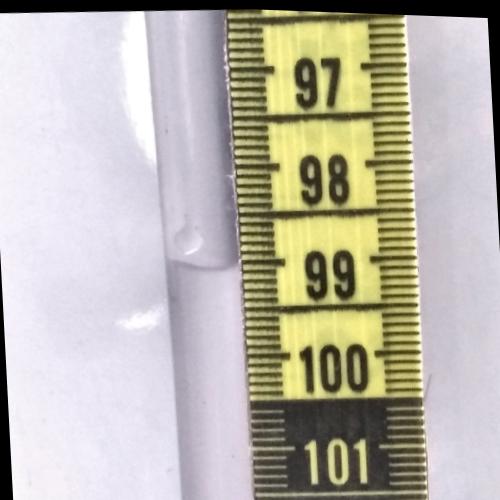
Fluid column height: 99.0 cm